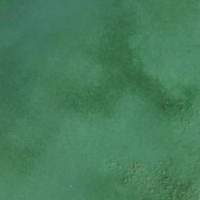
EUNIS habitat code: 14
Species observed at this site:
Cyanistes caeruleus